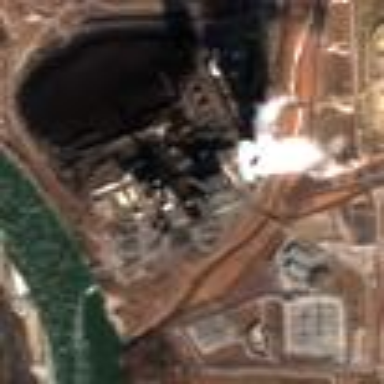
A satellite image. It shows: Industrial area with coal power plant.